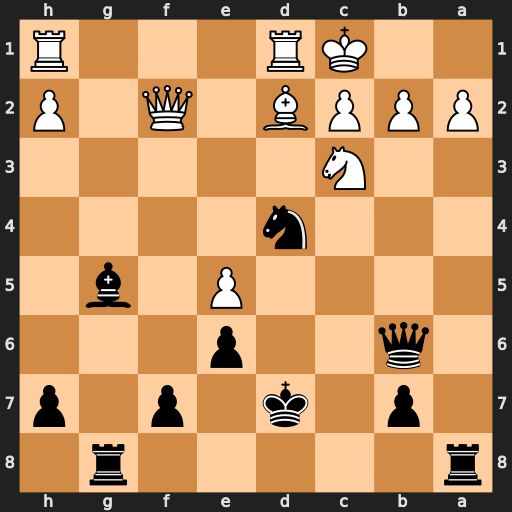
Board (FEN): r5r1/1p1k1p1p/1q2p3/4P1b1/3n4/2N5/PPPB1Q1P/2KR3R
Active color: b
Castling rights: -
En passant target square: -
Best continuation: Nb3+ cxb3 Qxf2